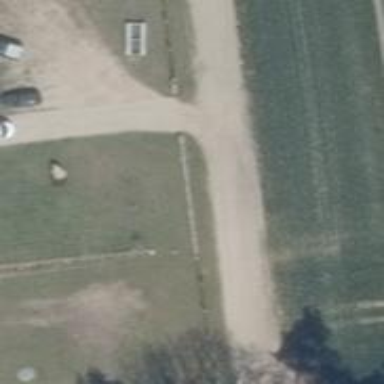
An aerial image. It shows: Service road with dirt surface of grade3 tracktype.